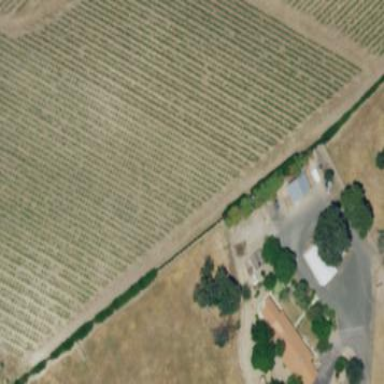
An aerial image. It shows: Vineyard.